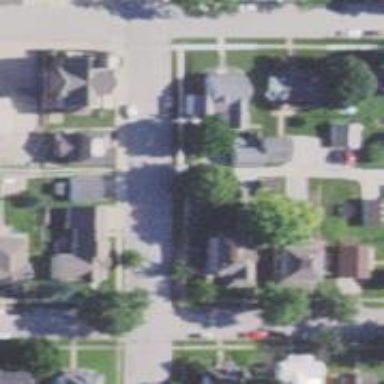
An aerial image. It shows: Alleyway designated as service road.